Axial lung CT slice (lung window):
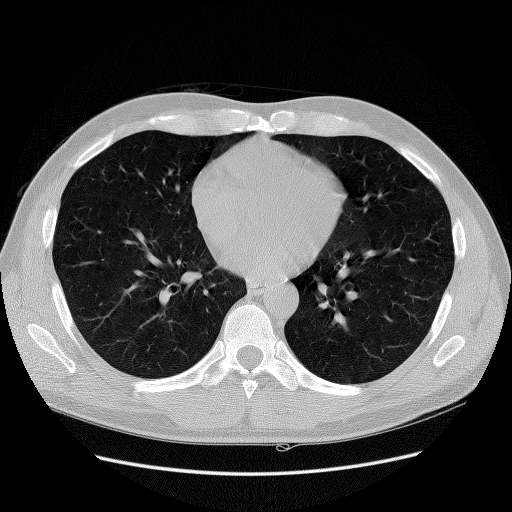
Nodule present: no